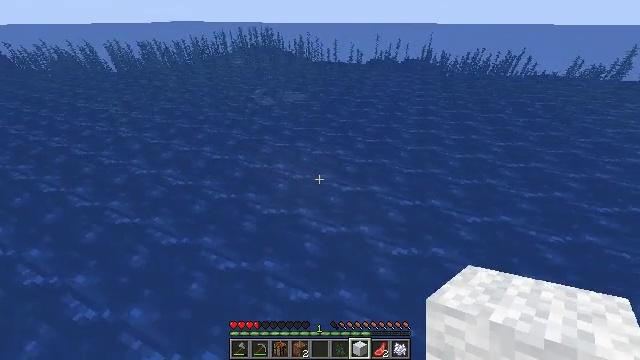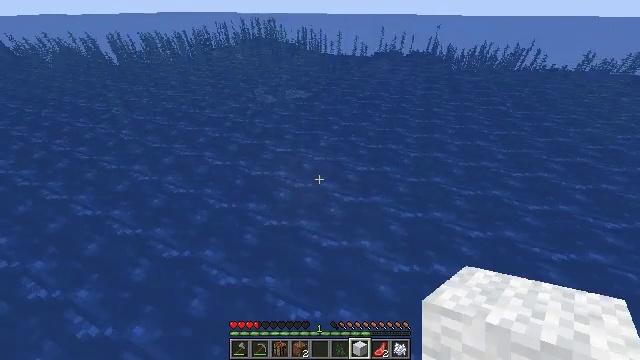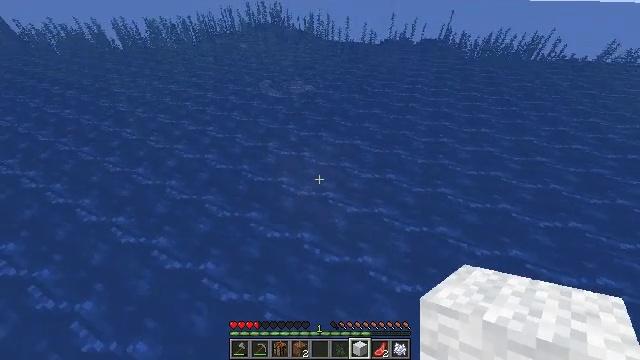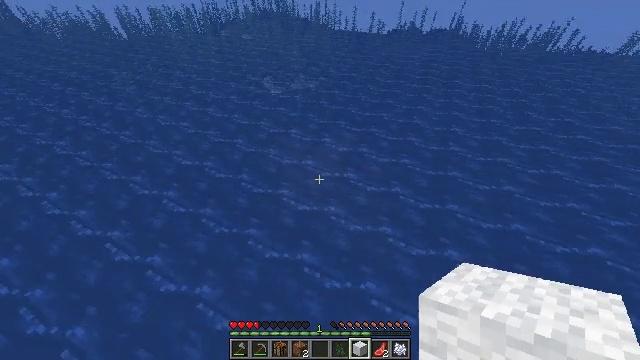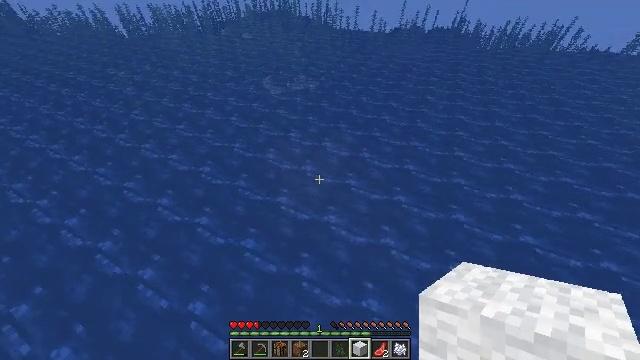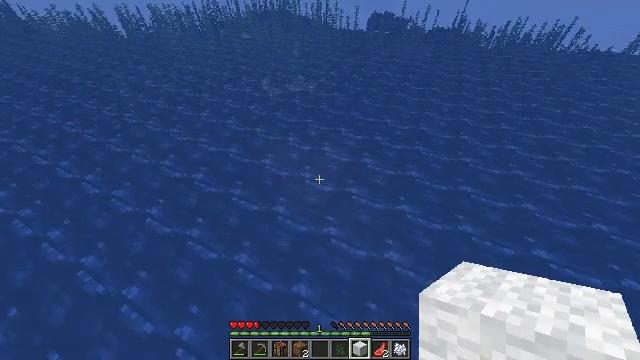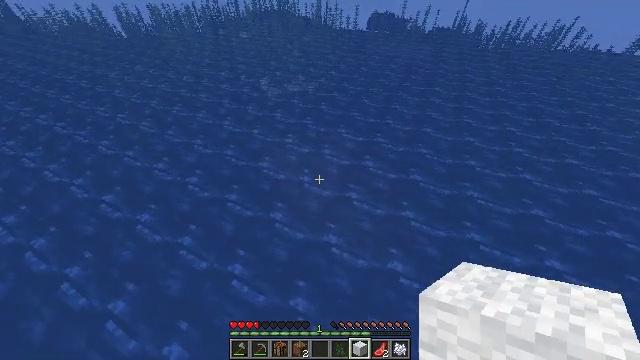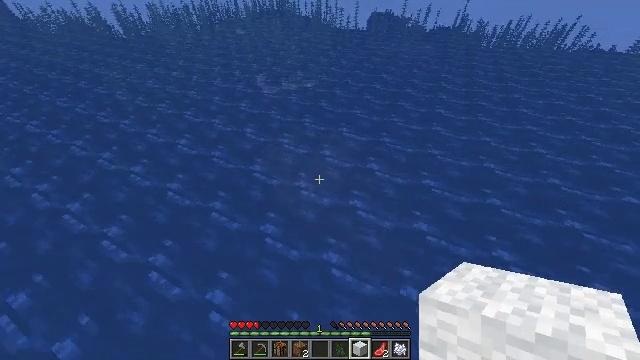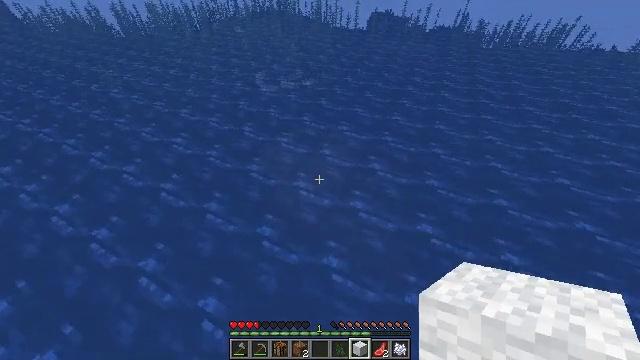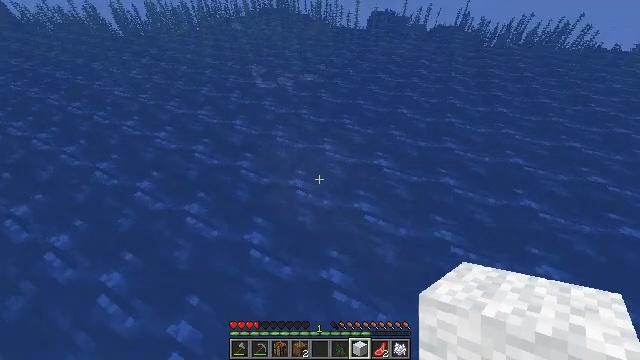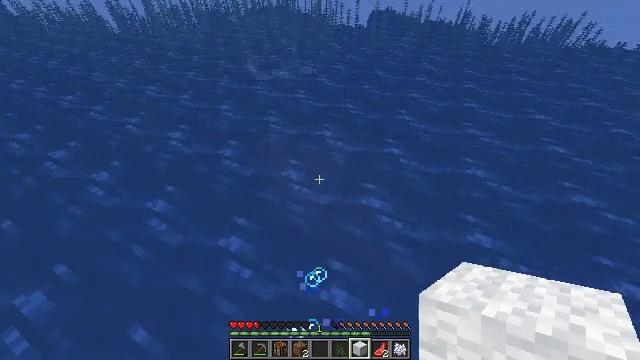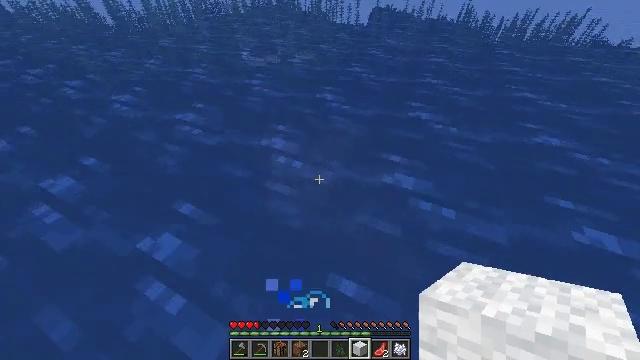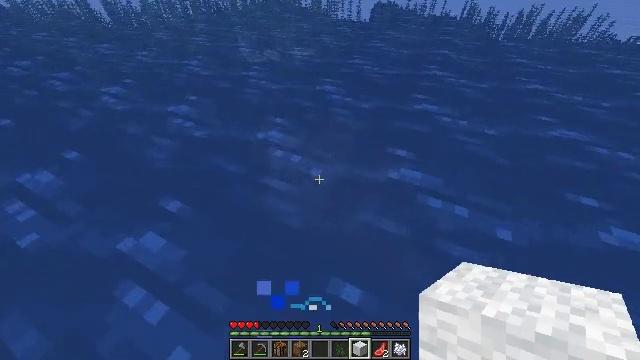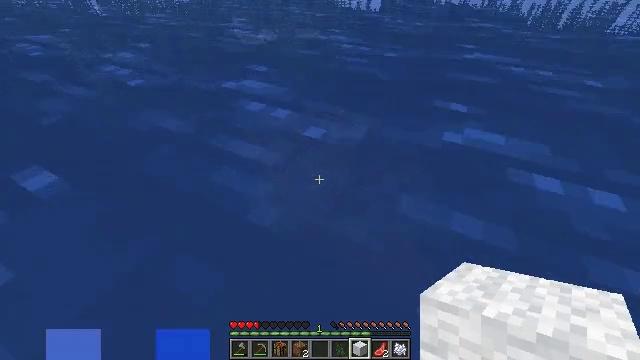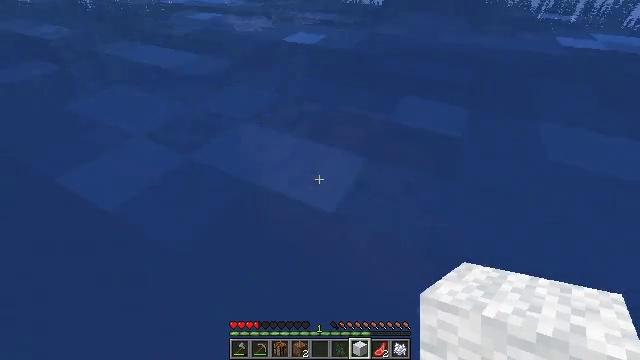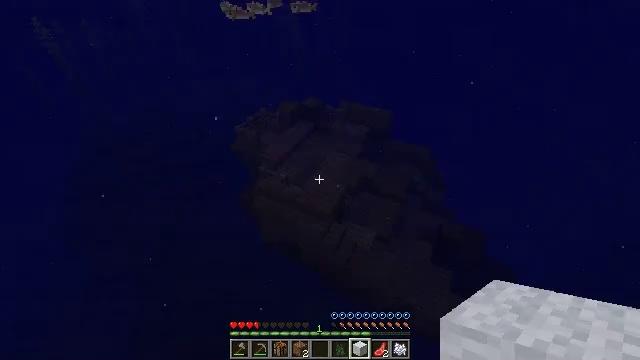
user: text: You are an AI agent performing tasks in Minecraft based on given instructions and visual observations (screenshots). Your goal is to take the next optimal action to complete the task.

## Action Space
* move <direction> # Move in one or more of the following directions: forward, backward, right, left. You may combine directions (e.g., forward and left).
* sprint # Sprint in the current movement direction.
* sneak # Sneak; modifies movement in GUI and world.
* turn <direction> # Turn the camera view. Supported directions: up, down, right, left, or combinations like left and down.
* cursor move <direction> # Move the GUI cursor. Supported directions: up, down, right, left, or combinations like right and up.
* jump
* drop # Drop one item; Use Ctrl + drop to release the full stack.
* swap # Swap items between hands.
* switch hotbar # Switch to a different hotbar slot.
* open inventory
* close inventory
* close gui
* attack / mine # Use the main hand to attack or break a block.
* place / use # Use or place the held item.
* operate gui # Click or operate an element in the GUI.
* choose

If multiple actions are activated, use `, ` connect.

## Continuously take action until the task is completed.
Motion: motion action
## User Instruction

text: Gather the jungle stairs to use elsewhere.
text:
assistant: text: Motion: move forward, sprint, turn down, jump
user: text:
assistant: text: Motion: move forward, sprint, turn left and down, jump
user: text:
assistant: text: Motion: move forward, sprint, turn left and down, jump
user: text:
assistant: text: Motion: move forward, sprint, jump
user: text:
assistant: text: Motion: move forward, sprint, jump
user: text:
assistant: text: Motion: move forward, sprint, jump
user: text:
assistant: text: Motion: move forward, sprint, jump
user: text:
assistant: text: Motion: move forward, sprint, jump
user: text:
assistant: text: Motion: move forward, sprint, jump
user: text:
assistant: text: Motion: move forward, sprint
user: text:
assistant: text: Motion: move forward, sprint
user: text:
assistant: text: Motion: move forward, sprint
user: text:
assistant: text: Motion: move forward, sprint, turn left
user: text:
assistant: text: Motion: move forward, sprint
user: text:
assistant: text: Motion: move forward, sprint
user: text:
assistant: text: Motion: move forward, sprint
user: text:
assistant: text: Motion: move forward, sprint
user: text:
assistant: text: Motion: move forward, sprint
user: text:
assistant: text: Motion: move forward, sprint
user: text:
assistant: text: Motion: move forward, sprint
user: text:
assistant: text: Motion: move forward, sprint
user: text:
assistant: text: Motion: move forward, sprint
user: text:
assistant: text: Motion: move forward, sprint
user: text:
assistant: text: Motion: move forward, sprint
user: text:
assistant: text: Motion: move forward
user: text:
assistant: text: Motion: move forward
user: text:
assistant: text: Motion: move forward, turn right
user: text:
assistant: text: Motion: move forward, turn right
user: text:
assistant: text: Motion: move forward, turn right
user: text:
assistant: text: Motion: move forward, turn right